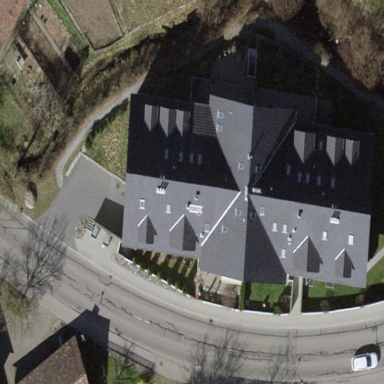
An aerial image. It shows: Building with gabled roof.